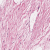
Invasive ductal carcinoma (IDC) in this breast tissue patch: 0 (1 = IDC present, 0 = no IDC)